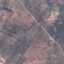
Land use / land cover: PermanentCrop